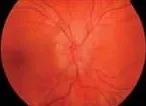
Composite figure showing colour fundus photographs of the papilloedema affecting the optic nerve head (OHN) of the right.
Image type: ophthalmic_imaging (fundus_photograph)